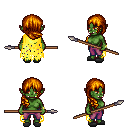
a pixel art fantasy rpg character, female body template, orc, green skin, yellow tattered cape, magenta pants, dark blonde right-swept hairstyle, bracelets, gray slippers, spear, four views (front, back, left, right), 2x2 character sprite sheet, small pixel art, hard edges, no anti-aliasing